Question: Why does this work on every other device and every browser unless that browser is on an iphone (iphone 4 in this case)?
'''
<script type="text/javascript" lang="javascript">
function FocusTextBox()
{
var text = document.getElementById("textBox_Search");
text.select();
text.focus();
}
</script>
'''
Also tried jquery:
'''
$("#<%=textBox_Search%>").click(function () { ("#<%=textBox_Search%>").Select() });
'''
I'm looking for this behavior after postback/end of button click event. Example screenshot:

FYI: The reason this behavior is required: The mobile devices have wireless bar-code scanners. Need the ability to scan items over and over again without touching the screen. Manually clearing out the previous item in the UPC box isn't going to work. Needs to do it automatically. It should just select what was previously entered so that it will be erased with the next item scanned. The scanner simply performs a keyboard enter function with each scan. This works well and the button is clicked because it's the default button on the page. But, the problem is that on an iphone, the text is not selected again as in the picture above.
I've also tried just doing a .select() from codebehind after the button click. I've tried registering the javascript and executing it last in the button click event. All of those things work on every device except an iphone.
Thinking of forcing my employees to buy Androids. lol
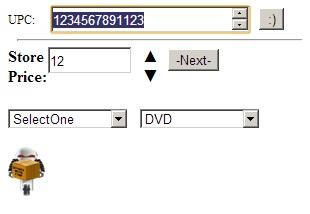
Answer: This simply won't work on a iphone. Reference this answer:
<URL>
This is typical Apple thinking: Sacrifice usability for user friendliness. Not surprised this was the ultimate answer. If anyone ever finds a work around, please let me know!
If you are like me and want more confirmation that this is indeed the unfortunate answer: <URL>